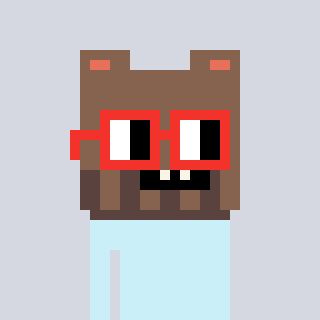
a pixel art character with square red glasses, a bear-shaped head and a grayscale-colored body on a cool background